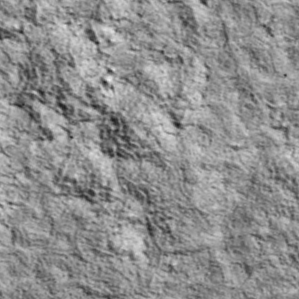
Label: non_frost